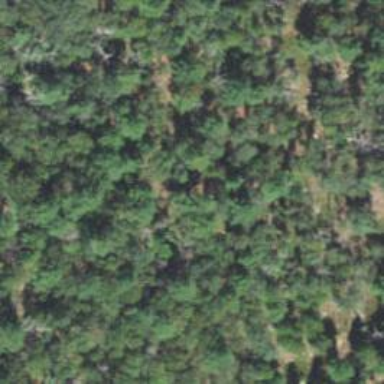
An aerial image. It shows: Mixed leaf woodland.